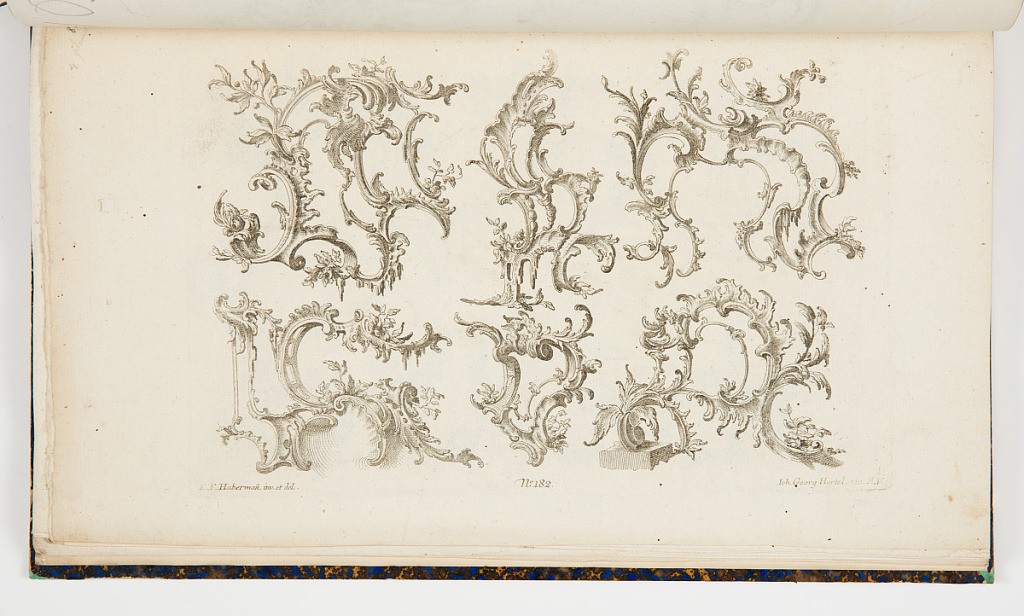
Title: Rocaille Ornament Designs
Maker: Franz Xaver Habermann, German, 1721 – 1796
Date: mid- 18th century
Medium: Etching on off-white laid paper
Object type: Print
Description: Rocaille ornament design motifs featuring scrolls, rinceaux, branches, garlands, dripping verdue. The plate is signed and numbered.